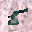
Label: 5